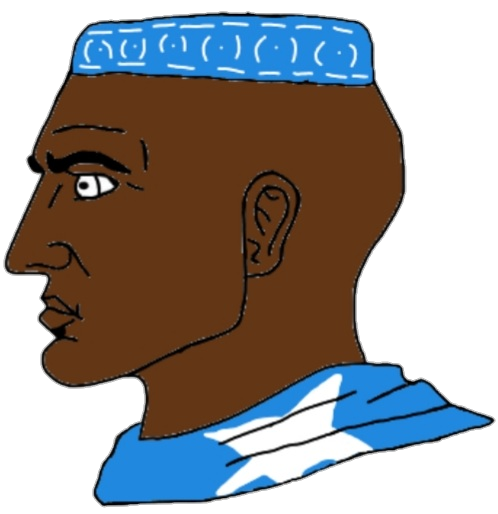
Label: 4_Yes_Chad